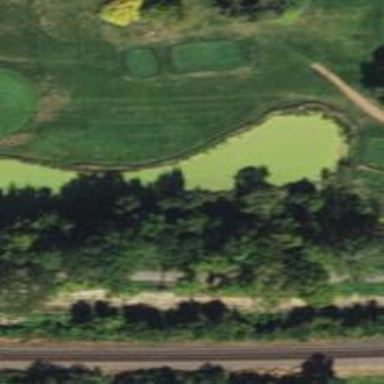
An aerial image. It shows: Scenic view of water hazard on golf course. The natural water feature adds beauty to the landscape.